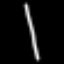
Label: line